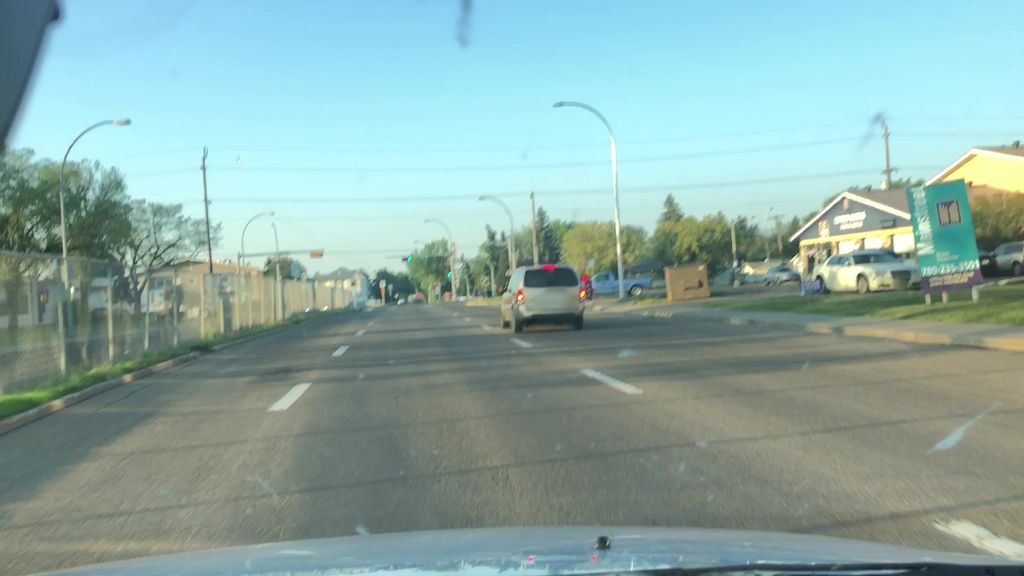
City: edmonton